Field crop: maize
Growth stage: 2
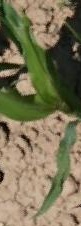
Species: maize